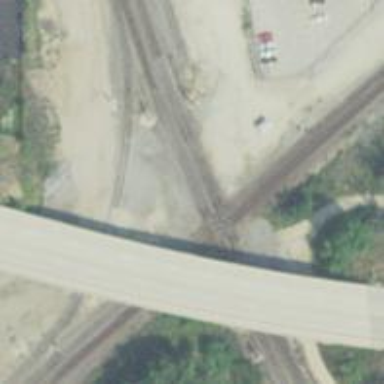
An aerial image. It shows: Railway crossing.